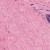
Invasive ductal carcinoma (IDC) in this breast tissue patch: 0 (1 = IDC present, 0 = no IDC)